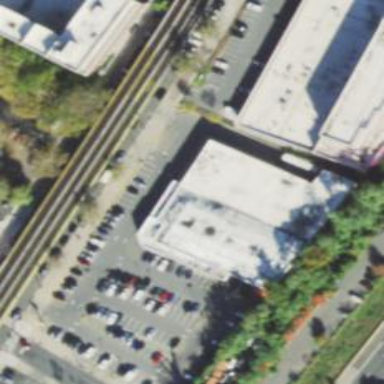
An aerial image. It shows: Supermarket.